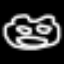
Label: frog